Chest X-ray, PA view. Patient: 20 years old, sex M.
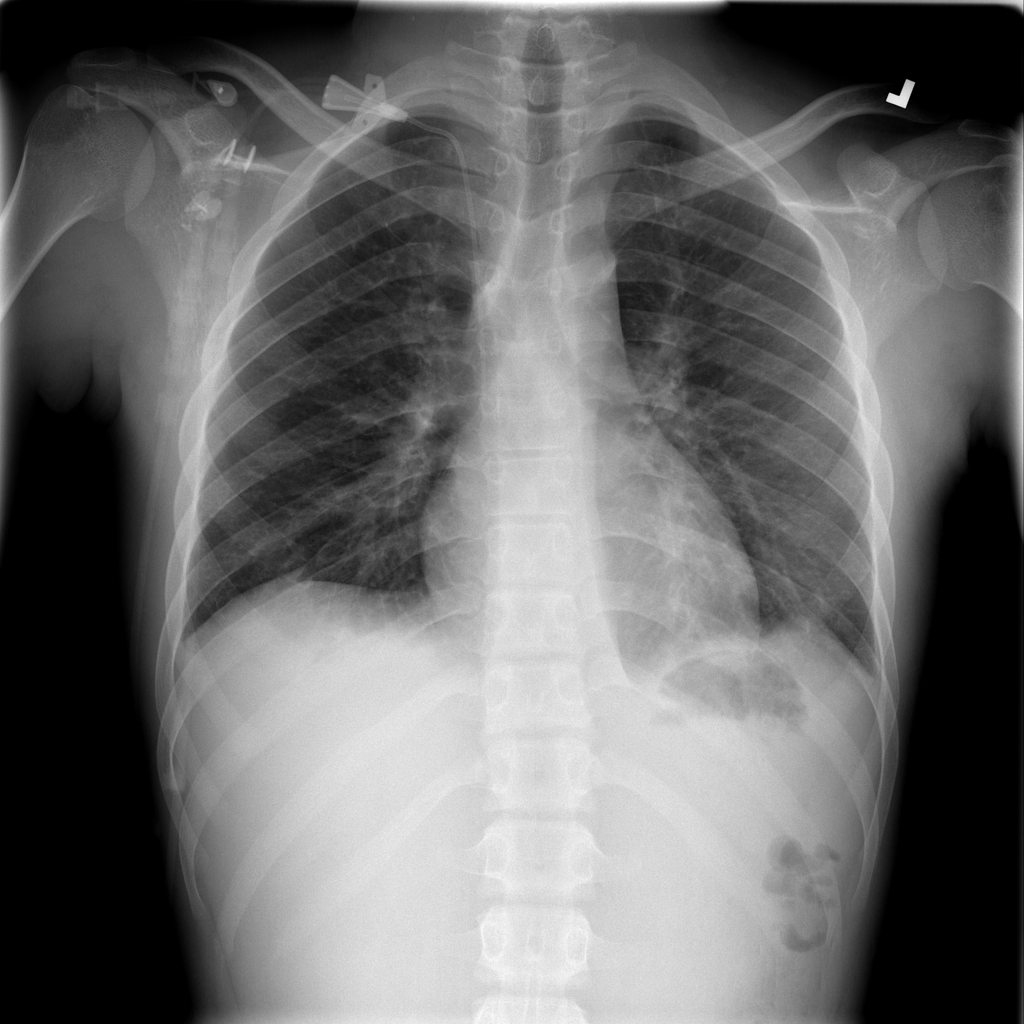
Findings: Infiltration